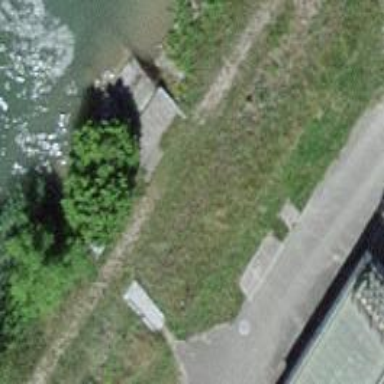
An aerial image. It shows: Tunnel underpassing drain waterway.